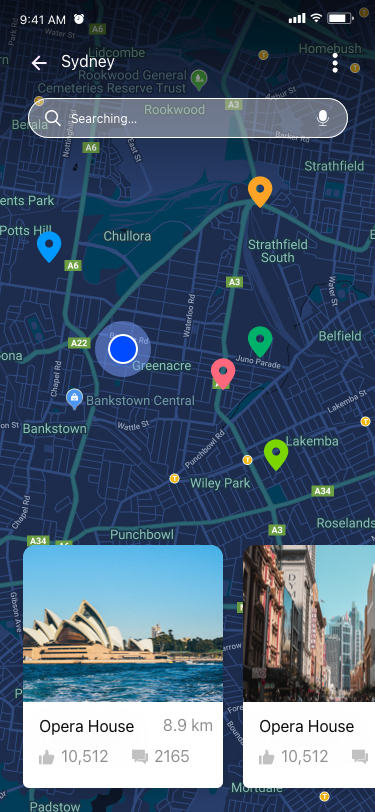
Text in this UI design:
UI Text/Heading/H4/Hightlight
Searching…
UI Text/Heading/H4/Hightlight
Sydney
9:41 AM